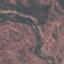
Land use / land cover: HerbaceousVegetation